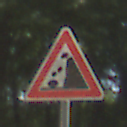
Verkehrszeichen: SteinschlagRechts
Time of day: Midday
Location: Outdoor (RoadRail)
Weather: Clear
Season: NotSpecified
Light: Natural